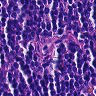
Metastatic tissue present: no